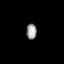
Tissue: prostate
Cell type: Myeloid cells
Senescence score: 0.7646
Nuclear area (px): 155
Mean DAPI intensity: 156.355